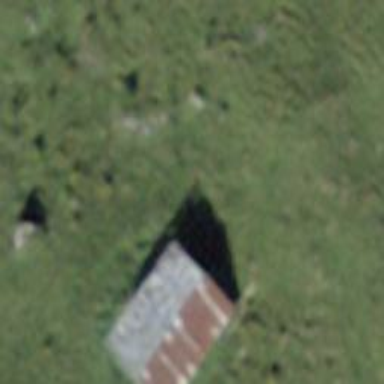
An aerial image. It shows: Cabin.